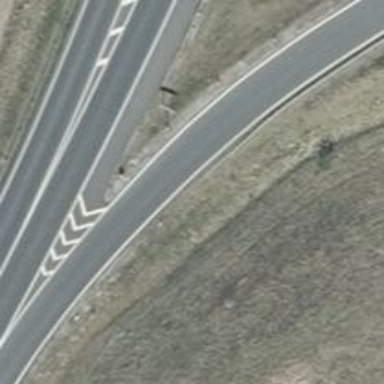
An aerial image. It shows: Trunk link road with asphalt surface.